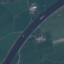
Land use / land cover class: River